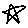
Label: star